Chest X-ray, AP view. Patient: 31 years old, sex F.
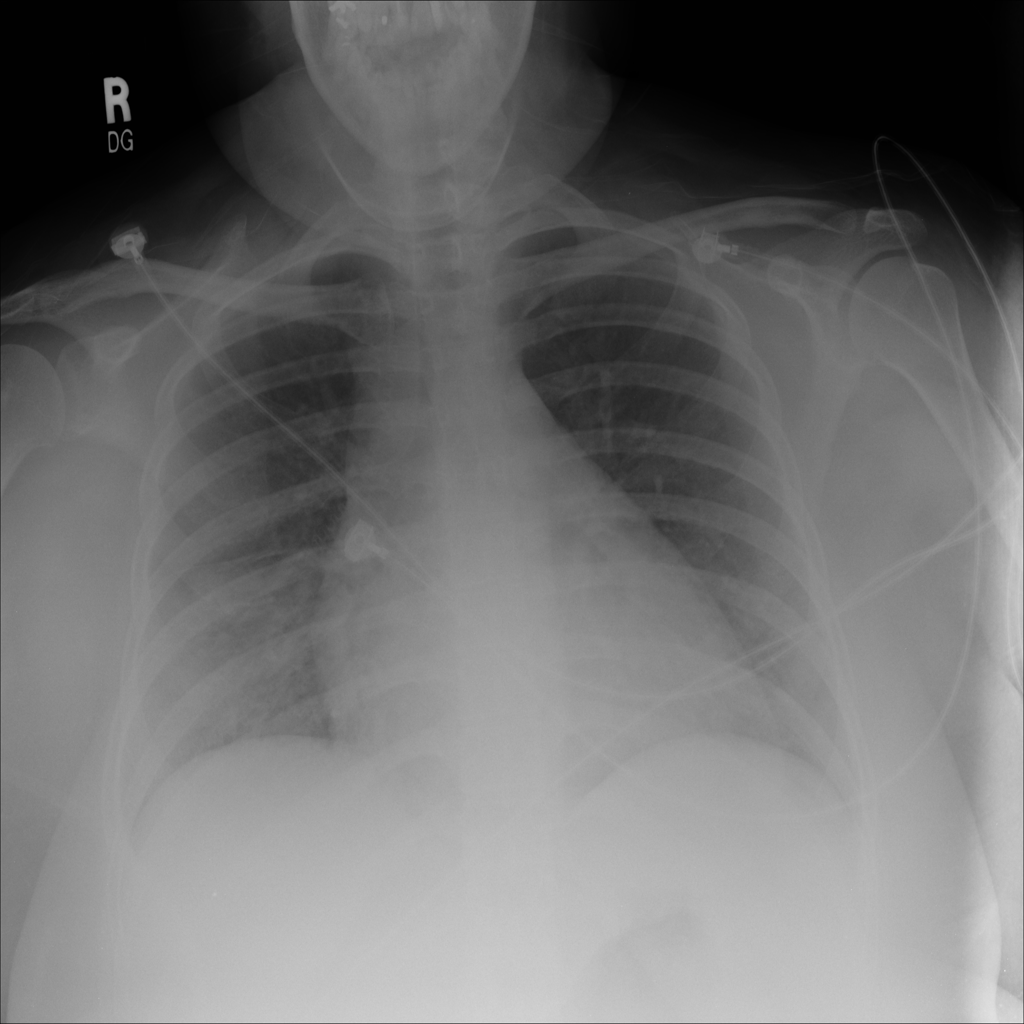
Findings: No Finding